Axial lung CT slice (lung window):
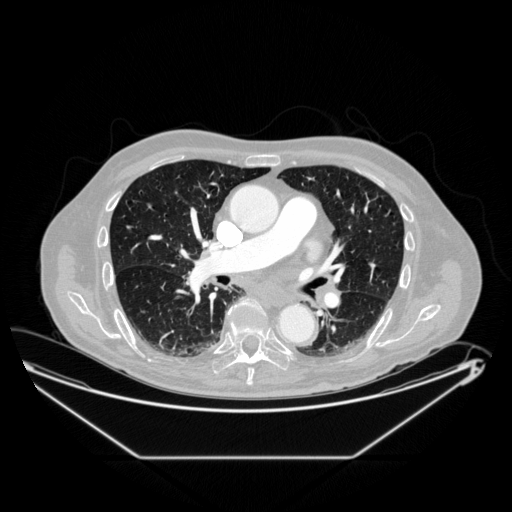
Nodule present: no